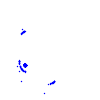
Particle: electron